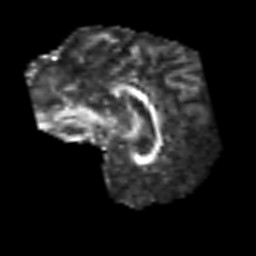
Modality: FA
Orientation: sagittal
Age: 53
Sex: male
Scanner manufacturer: siemens
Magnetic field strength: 3 T
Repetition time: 3.2 s
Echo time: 0.081 s